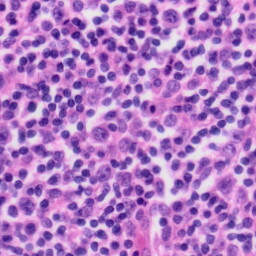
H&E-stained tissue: Tonsil